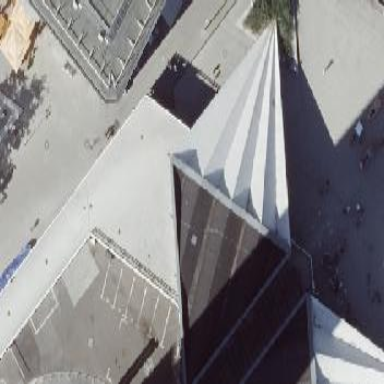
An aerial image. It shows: The white roof of building.